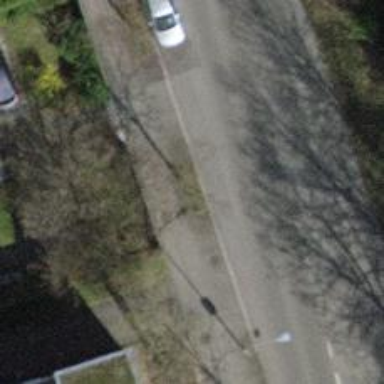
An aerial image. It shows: Tree-lined avenue.